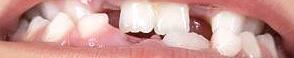
Condition: hypodontia